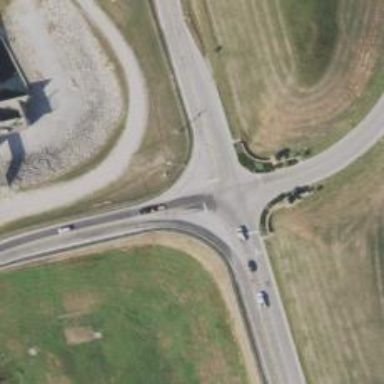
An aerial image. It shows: Tertiary link road.